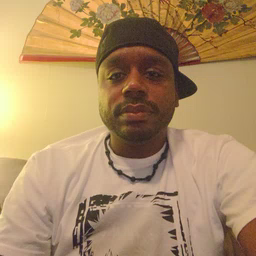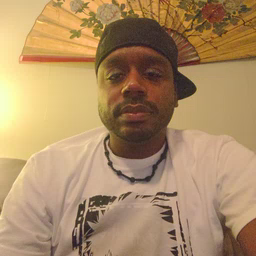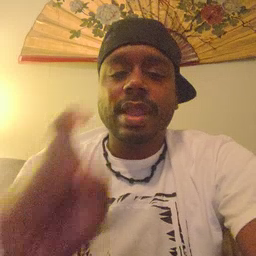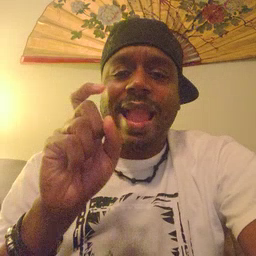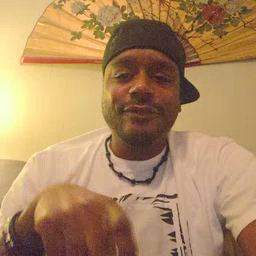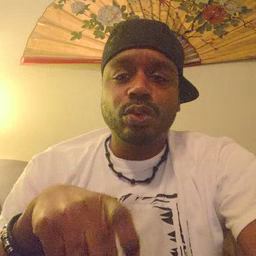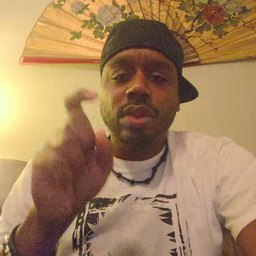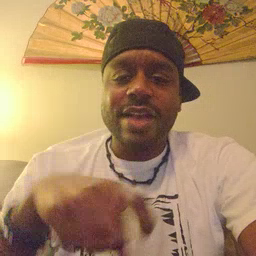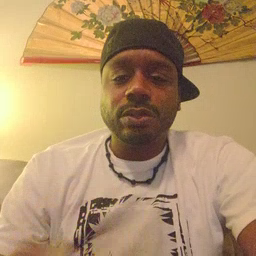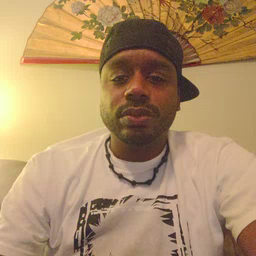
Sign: haveto